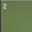
Piece: xx